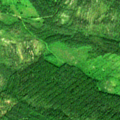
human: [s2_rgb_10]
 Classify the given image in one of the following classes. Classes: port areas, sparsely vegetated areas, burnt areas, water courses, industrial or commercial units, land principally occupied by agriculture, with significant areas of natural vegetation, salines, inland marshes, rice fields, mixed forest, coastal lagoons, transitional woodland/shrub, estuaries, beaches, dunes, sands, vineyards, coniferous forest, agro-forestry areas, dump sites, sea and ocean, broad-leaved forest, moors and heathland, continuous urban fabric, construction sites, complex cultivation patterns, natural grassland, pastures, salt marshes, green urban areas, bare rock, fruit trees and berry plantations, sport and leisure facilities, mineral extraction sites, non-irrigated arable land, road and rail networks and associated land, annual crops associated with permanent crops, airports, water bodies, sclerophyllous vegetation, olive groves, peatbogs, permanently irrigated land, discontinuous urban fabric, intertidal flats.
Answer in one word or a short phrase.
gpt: coniferous forest, mixed forest, transitional woodland/shrub